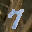
Label: 7